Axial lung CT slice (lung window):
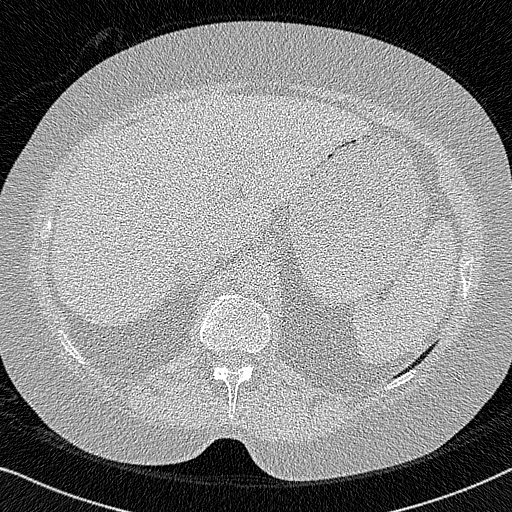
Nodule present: no